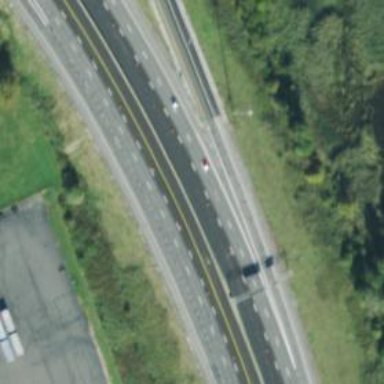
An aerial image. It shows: Motorway junction.